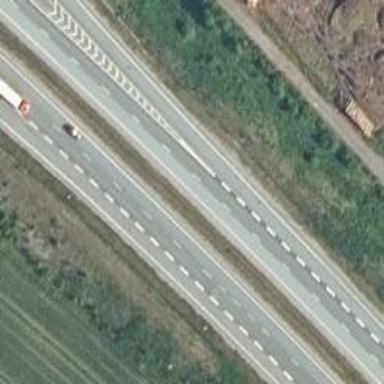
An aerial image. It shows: Motorway junction.